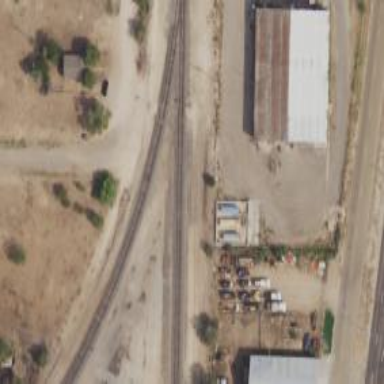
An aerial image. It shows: Railway track.